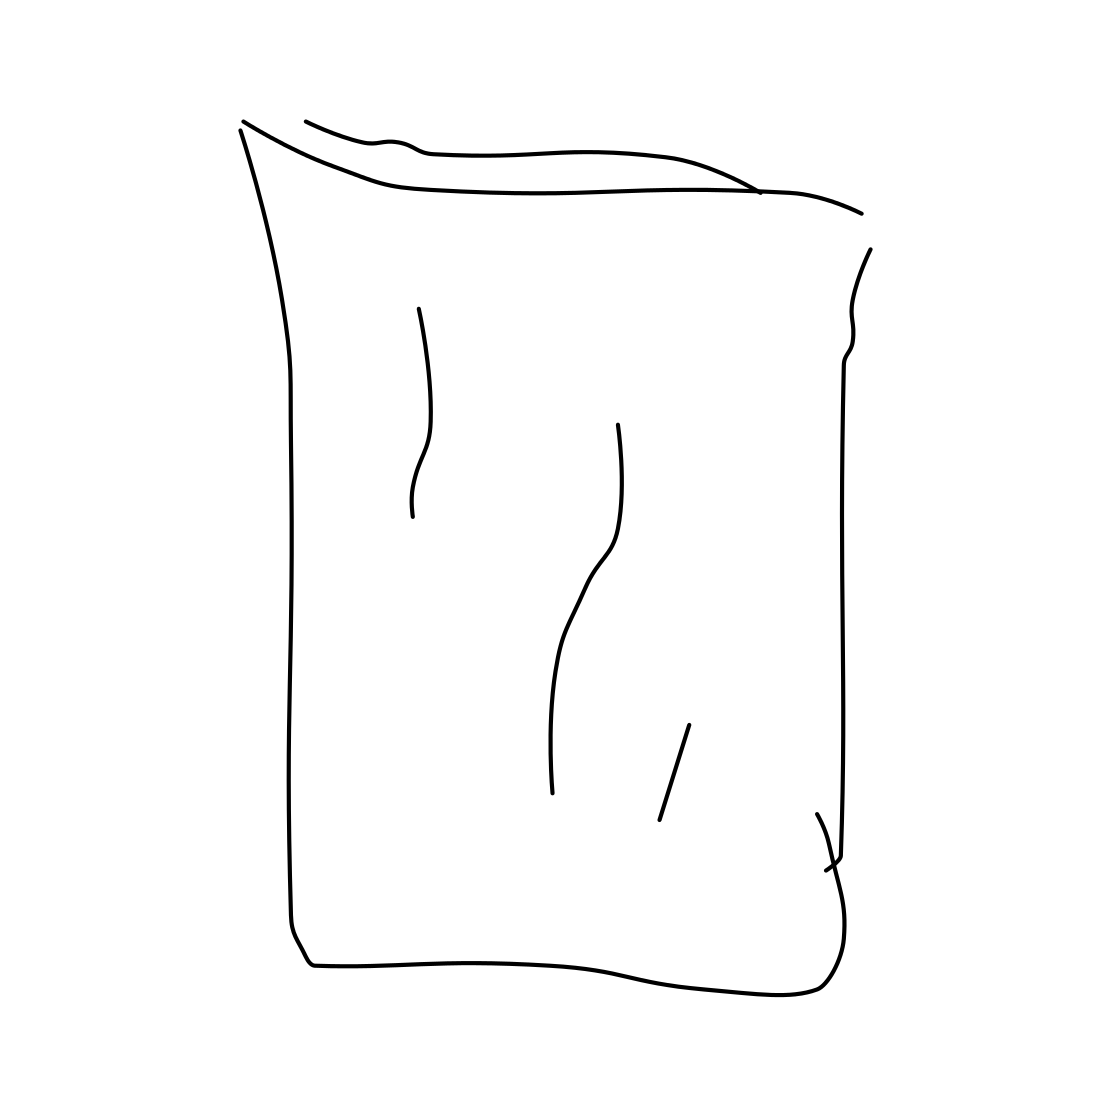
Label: purse